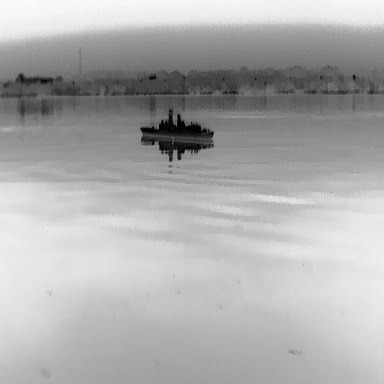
There is a warship in the infrared image.